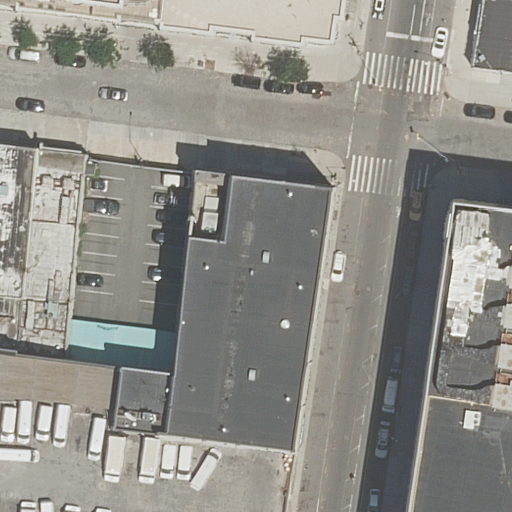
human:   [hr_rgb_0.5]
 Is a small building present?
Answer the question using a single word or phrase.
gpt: no

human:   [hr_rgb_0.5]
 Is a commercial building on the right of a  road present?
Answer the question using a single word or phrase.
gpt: no

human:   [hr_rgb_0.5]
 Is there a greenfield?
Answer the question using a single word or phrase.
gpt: no

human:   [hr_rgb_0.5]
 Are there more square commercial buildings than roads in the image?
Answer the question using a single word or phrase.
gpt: no

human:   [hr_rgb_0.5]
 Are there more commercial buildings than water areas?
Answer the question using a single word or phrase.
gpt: no

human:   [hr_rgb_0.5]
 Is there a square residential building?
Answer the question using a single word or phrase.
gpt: no

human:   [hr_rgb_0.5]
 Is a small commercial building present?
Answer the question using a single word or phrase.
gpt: no

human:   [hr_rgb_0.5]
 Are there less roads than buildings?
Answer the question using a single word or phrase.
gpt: yes

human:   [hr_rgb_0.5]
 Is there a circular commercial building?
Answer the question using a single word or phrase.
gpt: no

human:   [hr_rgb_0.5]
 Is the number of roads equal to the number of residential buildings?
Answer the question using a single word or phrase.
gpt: no

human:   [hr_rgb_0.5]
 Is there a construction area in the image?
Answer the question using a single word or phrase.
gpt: no

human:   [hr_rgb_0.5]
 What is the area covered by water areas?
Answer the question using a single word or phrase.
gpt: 0m2

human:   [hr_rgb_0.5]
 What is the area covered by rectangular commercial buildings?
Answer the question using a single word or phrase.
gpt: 0m2

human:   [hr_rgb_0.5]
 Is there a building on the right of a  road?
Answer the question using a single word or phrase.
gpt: yes

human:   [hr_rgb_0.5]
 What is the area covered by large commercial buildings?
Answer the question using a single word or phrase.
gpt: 0m2

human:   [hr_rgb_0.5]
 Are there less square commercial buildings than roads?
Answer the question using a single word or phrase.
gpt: yes

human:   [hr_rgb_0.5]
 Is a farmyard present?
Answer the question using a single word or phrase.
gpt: no

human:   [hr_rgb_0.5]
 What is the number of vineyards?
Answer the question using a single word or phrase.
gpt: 0

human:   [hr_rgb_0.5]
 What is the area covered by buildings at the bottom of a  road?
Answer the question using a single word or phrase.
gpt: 6381m2

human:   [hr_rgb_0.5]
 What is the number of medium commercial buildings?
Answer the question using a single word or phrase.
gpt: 0

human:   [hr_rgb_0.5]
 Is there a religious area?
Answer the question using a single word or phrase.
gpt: no

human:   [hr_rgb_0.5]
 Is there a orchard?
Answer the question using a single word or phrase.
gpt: no

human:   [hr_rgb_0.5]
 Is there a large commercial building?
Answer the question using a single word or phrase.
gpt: no

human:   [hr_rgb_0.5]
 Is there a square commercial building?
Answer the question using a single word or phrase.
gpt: no

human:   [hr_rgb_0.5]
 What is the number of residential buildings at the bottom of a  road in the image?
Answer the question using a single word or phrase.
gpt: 3

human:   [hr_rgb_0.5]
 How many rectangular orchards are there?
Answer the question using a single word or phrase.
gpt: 0

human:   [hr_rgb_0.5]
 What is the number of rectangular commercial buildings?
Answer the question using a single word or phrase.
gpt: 0

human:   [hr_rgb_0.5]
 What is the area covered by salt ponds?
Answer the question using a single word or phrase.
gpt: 0m2

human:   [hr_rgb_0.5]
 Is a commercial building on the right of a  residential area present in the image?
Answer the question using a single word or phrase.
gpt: no

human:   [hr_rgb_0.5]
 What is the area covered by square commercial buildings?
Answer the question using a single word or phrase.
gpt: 0m2

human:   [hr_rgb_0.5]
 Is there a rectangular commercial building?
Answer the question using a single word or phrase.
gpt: no

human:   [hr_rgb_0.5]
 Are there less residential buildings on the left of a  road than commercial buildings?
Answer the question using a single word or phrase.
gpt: no

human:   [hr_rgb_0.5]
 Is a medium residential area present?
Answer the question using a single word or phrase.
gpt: no

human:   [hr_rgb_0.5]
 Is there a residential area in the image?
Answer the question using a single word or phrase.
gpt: no

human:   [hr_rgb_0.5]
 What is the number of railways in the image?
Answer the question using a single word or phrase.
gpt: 0

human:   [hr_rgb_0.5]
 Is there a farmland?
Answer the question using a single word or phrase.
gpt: no